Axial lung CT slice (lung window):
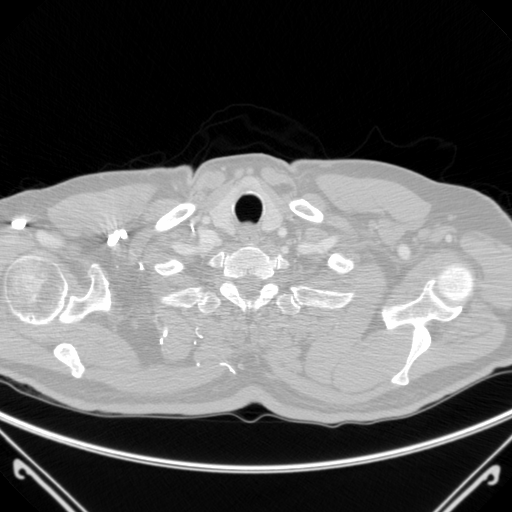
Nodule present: no